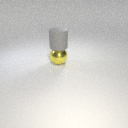
large gray rubber cylinder above large yellow metal sphere